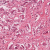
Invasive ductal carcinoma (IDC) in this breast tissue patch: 1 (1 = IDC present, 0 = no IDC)